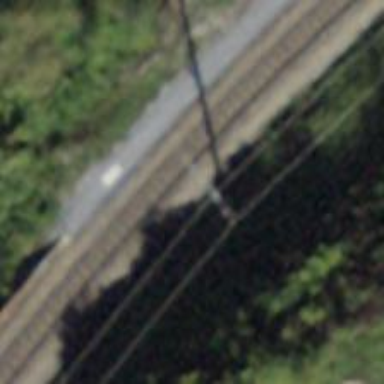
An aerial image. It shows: Power pole.